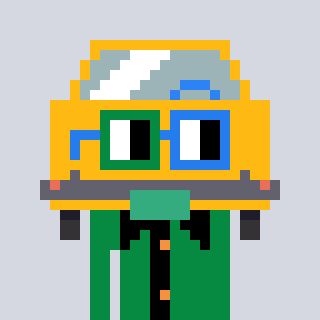
a pixel art character with square green and blue glasses, a taxi-shaped head and a green-colored body on a cool background